Question: I'musing ASP.NET Web API and I need to have authorization so I've created custom authorization attribute
'''
public class CustomAuthorizationAttribute : AuthorizeAttribute
'''
In order to inject dependency inside constructor I have following :
'''
public CustomAuthorizationAttribute(IAccountBL accountBl)
{
_accountBL = accountBl;
}
'''
In 'IAccountBL' I have method which interacts with database checking if user is authorized to make request.
Inside Member API controller I've register that attribute
'''
[CustomAuthorization]
public class MemberController : ApiController
'''
But I get following error
> Project.Account.AccountBL' does not contain a constructor that takes 0 arguments
And if I register it like
'''
[CustomAuthorization(IAccountBL)]
'''

Thank you
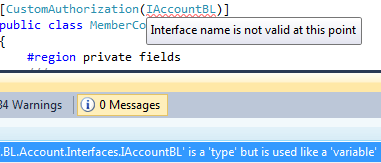
Answer: If anyone finds similar issue here's how I manage to solve it.
My custom filter inherits 'IAutofacAuthorizationFilter'. Besides this one you can also inherit 'IAutofacExceptionFilter' and 'IAutofacActionFilter'.
And inside my DI container I've register this filter for each controller I want to use like this
'''
builder.Register(c => new CustomAuthorizationAttribute(c.Resolve<IAccountBL>()))
.AsWebApiAuthorizationFilterFor<MemberController>()
.InstancePerApiRequest();
'''